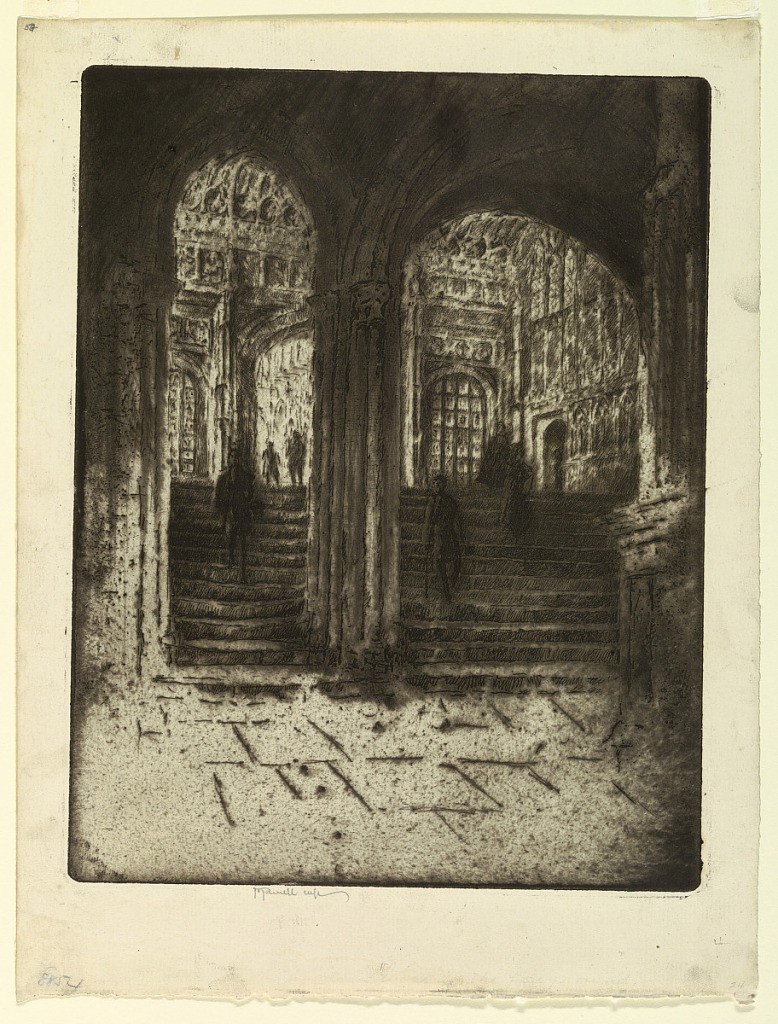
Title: Entrance to Henry VII's Chapel, Westminster
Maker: Joseph Pennell, American, active England, 1857–1926
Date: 1905
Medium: Etching on paper
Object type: Print
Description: Vertical rectangle. Steps leading from the portico through a double arch of uneven proportion are seen in shadow. Figures ascend and descend the steps.